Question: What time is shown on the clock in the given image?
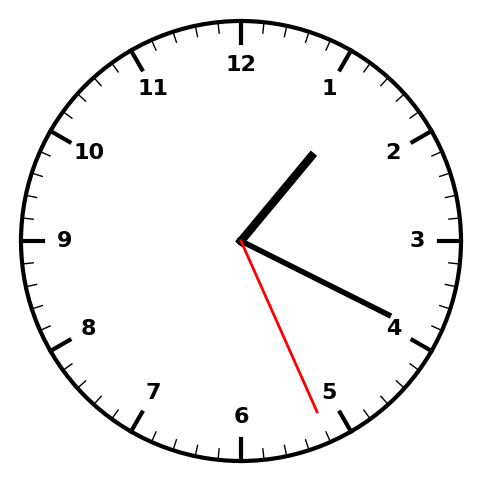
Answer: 01:19:26